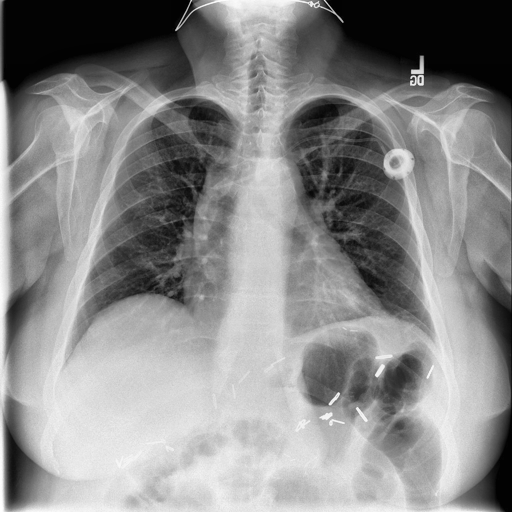
Finding: NORMAL